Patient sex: M
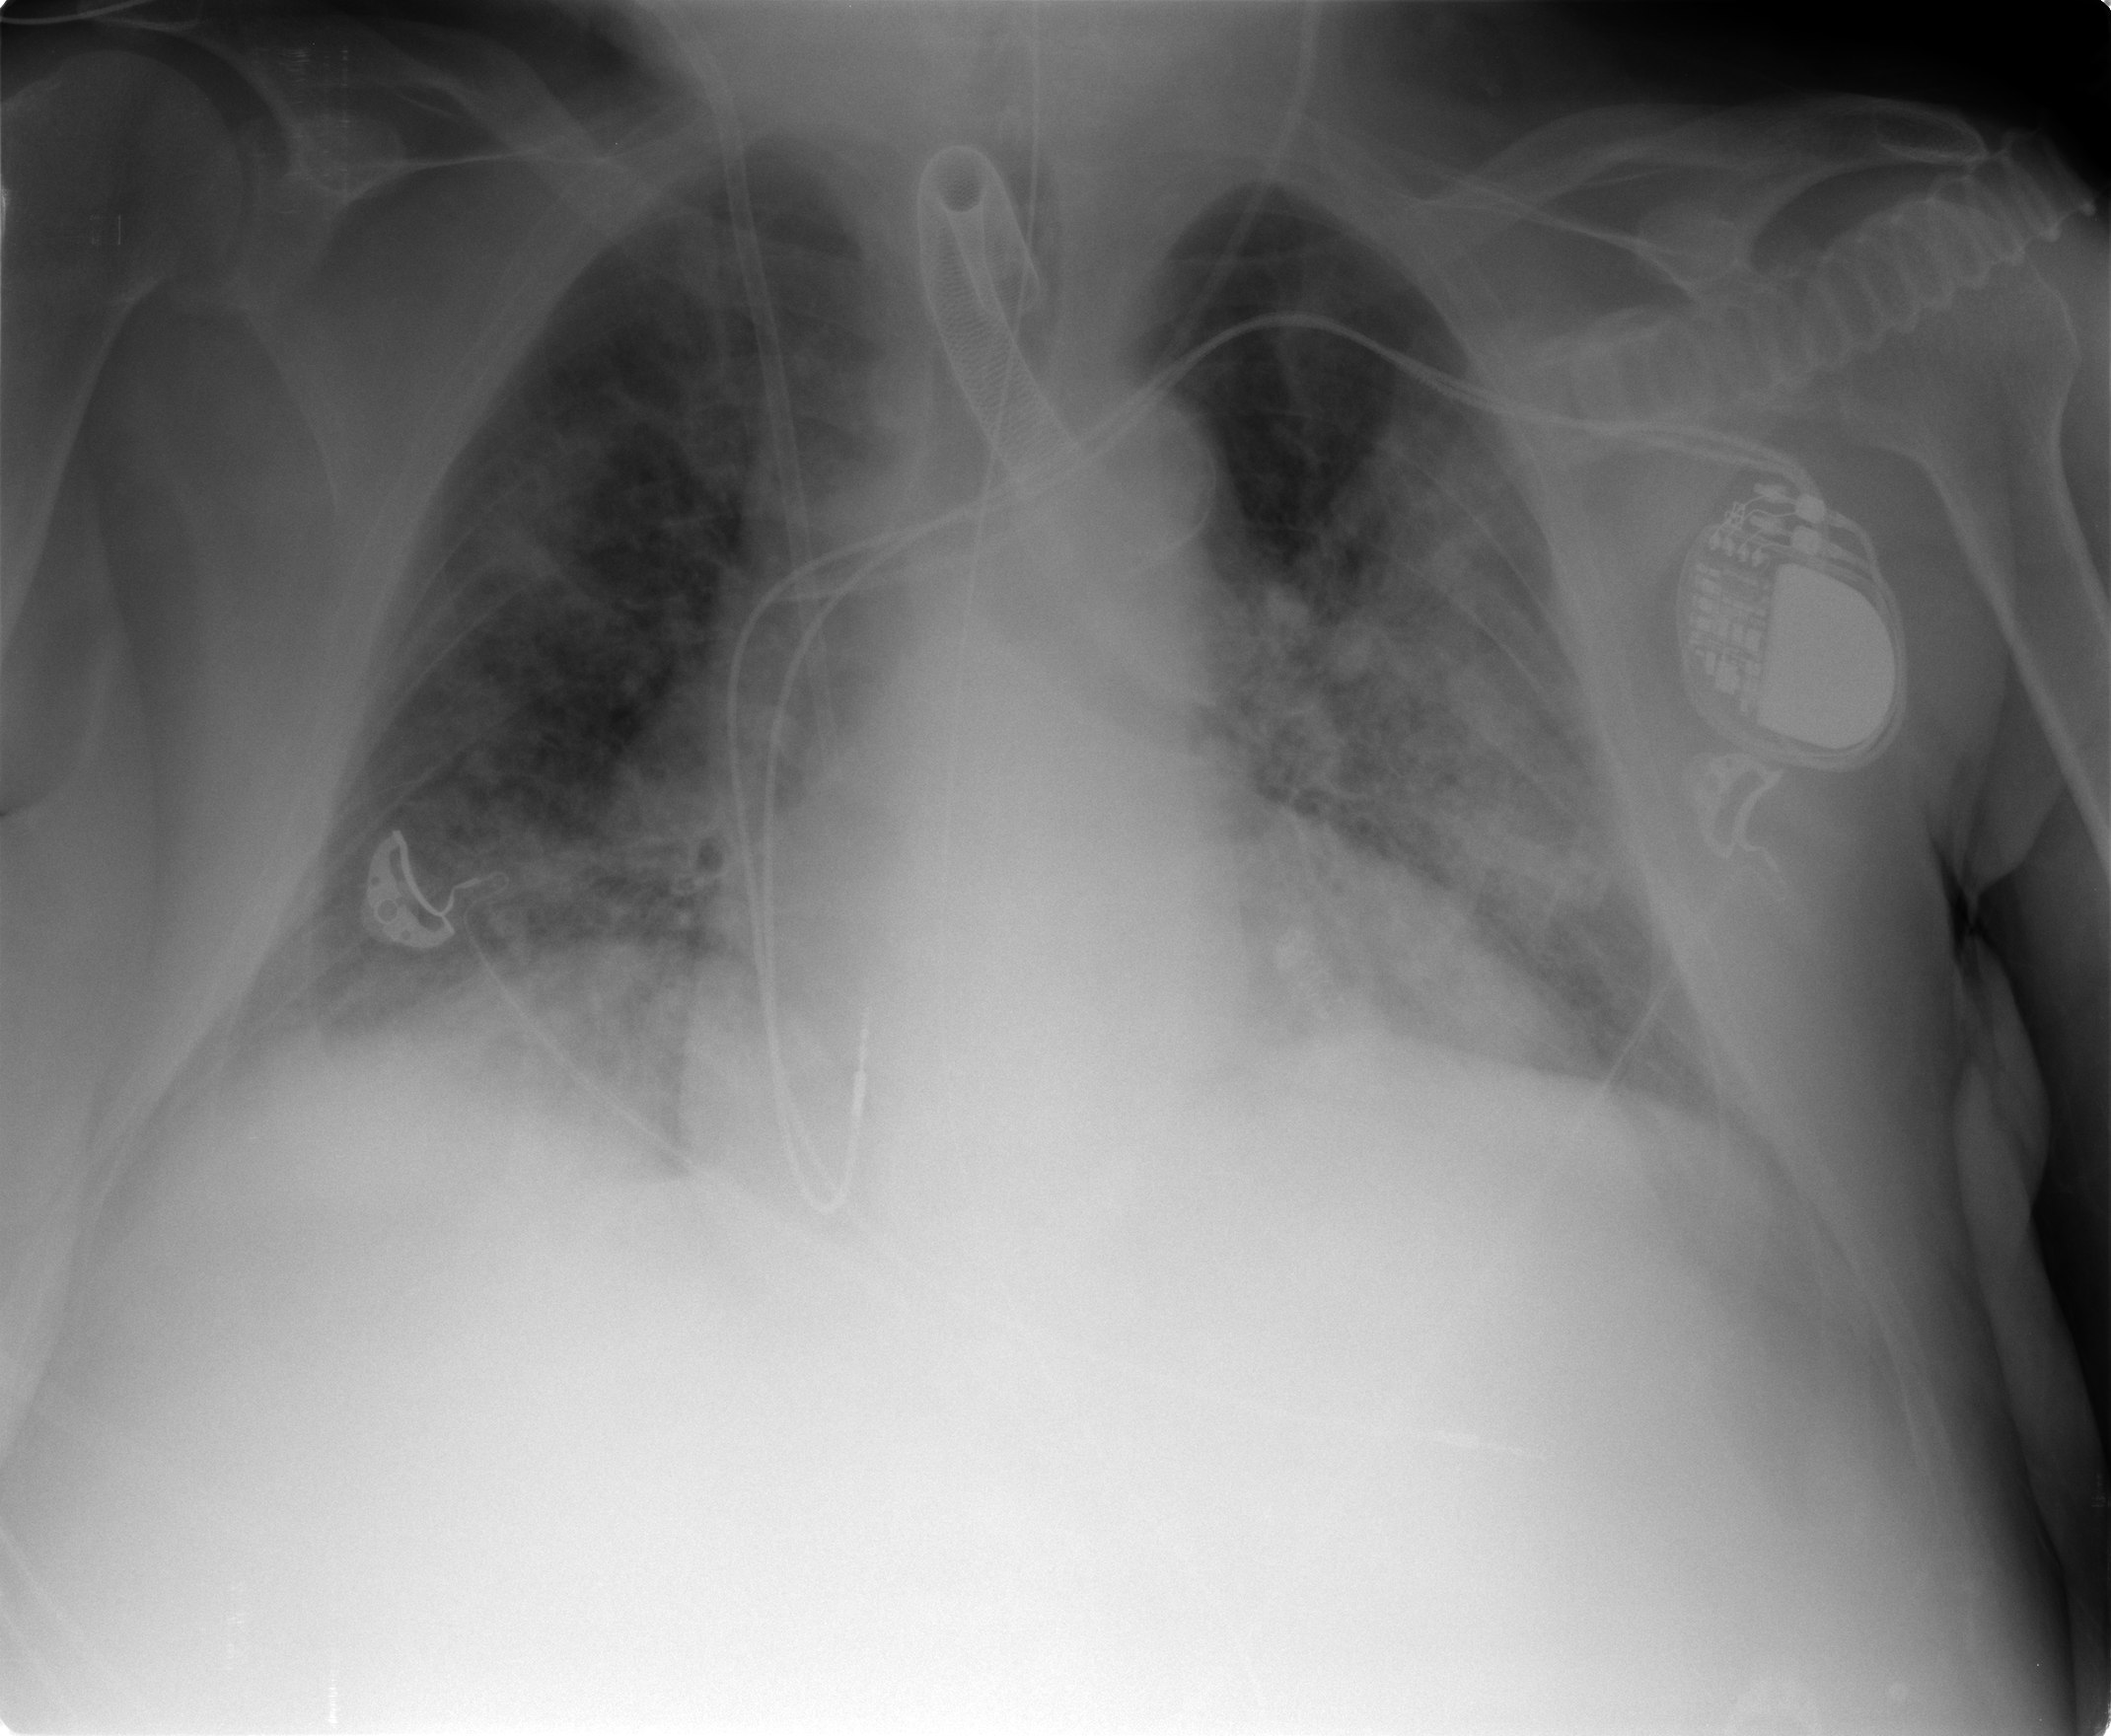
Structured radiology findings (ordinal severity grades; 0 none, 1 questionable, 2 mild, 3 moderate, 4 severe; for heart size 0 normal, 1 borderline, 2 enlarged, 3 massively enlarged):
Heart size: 0
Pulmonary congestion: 2
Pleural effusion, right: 2
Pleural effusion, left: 2
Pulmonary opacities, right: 3
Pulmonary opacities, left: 3
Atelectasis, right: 2
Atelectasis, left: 2